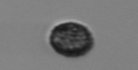
Label: Pseudochattonella_farcimen